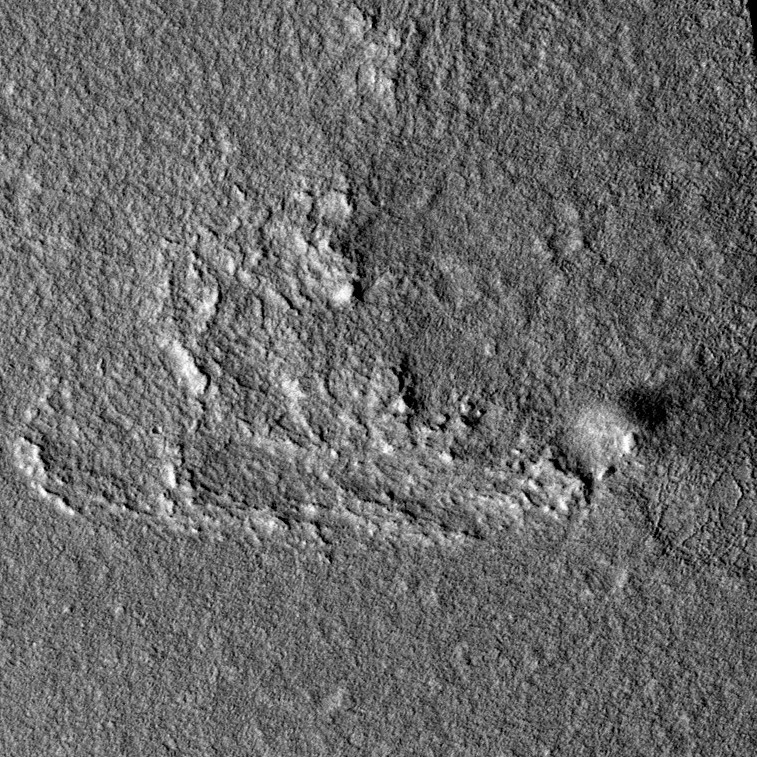
Label: dustdevil